Question: I have an application that pulls in content from both Facebook and Instagram, but users frequently cross-post the same photo. Using the Facebook Graph API, I'm trying to find a way to determine if any given photo was posted via Instagram.
I'm confident that this data exists, but I don't know how to access it via the API. Looking at one of my own cross-posted photos, I know Facebook at least has the data:

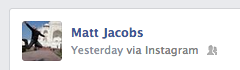
Answer: There were two solutions.
1. We only were asking for user_photo and user_status permissions. If we had asked for read_stream, we could have looked at the /me/posts endpoint, which offers the application field. We might do this, but the permissions could be confusing for users since it also allows us to read their newsfeed. Ideally, there'd be a user_posts permission that just gave us access to everything the user posts, but nothing posted by their friends.
2. Every Instagram photo shared is put into the same Facebook album. So, we just check to see if a photo is put in that album and disregard it if they've also authenticated with Instagram in our application. It feels less reliable, but it works.